Question: As described here:
<URL>
I am using a little form in my google app scripts html interface template to allow submission of data:
'''
<form id='myForm'><input type='button' onclick='google.script.run.processForm(this.parentNode)'></form>
'''
This hits a function in my script that updates a spreadsheet cell like so:
'''
function processForm(params) {
var ss = SpreadsheetApp.openById(XXXXXXXXX);
var email_sheet = ss.getSheetByName('Week '+(parseInt(params['week'],10)+1)+' Assignments');
var range = colName(parseInt(params['assignment'],10)+1) + (parseInt(params['match'],10)+1);
var existing_val = email_sheet.getRange(range).getValue()
email_sheet.getRange(range).setValue(existing_val+ params['submission']);
}
'''
Lots of things a bit specific to my larger system there, but what this does is allow students in my classes to submit assignment info, which is dumped into a place in the spreadsheet that corresponds with their google login, and when they refresh the page, the html interface updates to indicate receipt of submission. The interface looks like this:

Just having got this to work I am popping the champagne, since it will hugely simplify managing student submissions, but at the moment the interface would be much more intuitive if when the user hit the submit button that there would be an immediate update removing the form, and switching from the red cross to the green tick. At the moment the user must reload the entire page.
From reading the docs:
<URL>
it seems like jqueryUI might be the way to do something like this, but I'm not clear if jqueryUI will play well with the google app script form submission. I'm going to be studying the jqueryUI in much detail, but I wondered if anyone knew if these two will even mix.
From searching around the subject, I see JQueryUI will not mix with google app scripts UIInstance
<URL>
however I am working with htmlinstance, so jquery should be fine right? Or am I barking up the wrong tree completely?
Many thanks in advance
p.s. I really need to work out how to better style the submit buttons, and also if you hit return in the text files it seems like a full form submit takes place and gives this error "this webpage is not available
The server at 9f9e682e-25ca-4eae-b4f9-6cac8db35390.foo.bar can't be found, because the DNS lookup failed. DNS is the network service that translates a website's name to its Internet address." - I've searched that error online, but to no joy - hopefully again JQueryUI can help me fix this, even with Caja sanitization ... just would love to get input on whether I should cut my losses with the interface I got so far ...
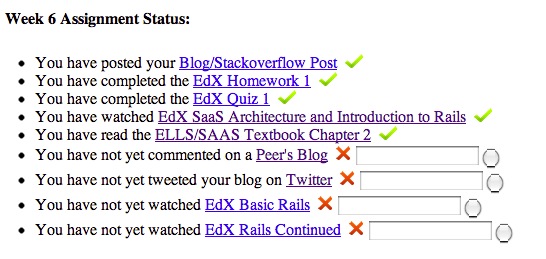
Answer: You can use jQuery and jQueryUI normally with 'HtmlService', it does not interfere with your form submission part of the script. The looks of a page, form or its does not affect the handling of their values.
But, from your description, what you really need to make this 'icon switching' and 'hiding the input and button' is just some good old javascript. jQuery can make it easier (less code), but if you're not comfortable with plain javascript, it will probably just give you more trouble to set up. The same applies to jQueryUI, which makes it easier to build beautiful interfaces, but yours seems somewhat simple and jQueryUI may be an overkill.
Hope this helps.